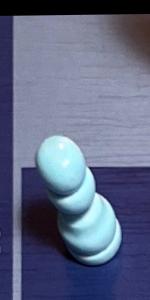
Label: Pawn_White